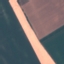
Land use / land cover: AnnualCrop